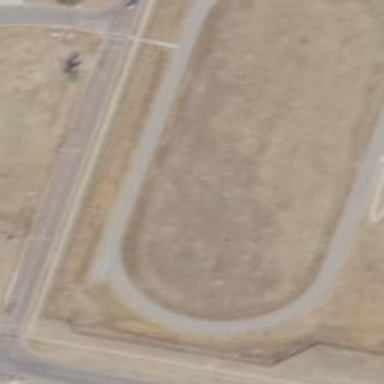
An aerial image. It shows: Track located within leisure land area.